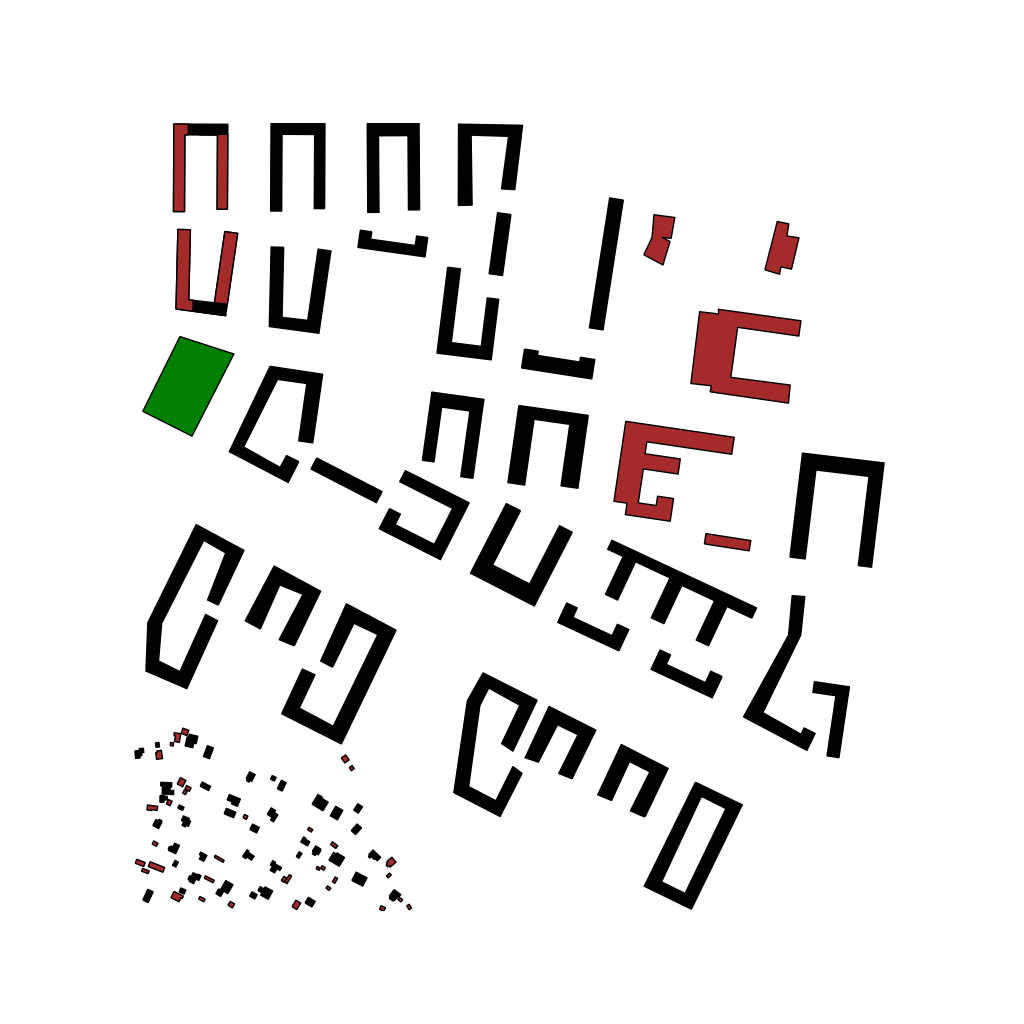
Tags: overhead vector_map, recreation, residential, special, high_rise, individual_rise, low_rise, medium_rise, density_1, Building, Facility, Park, 1.0 km²